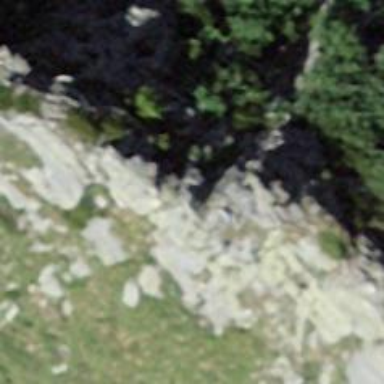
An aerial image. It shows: Natural cliff.